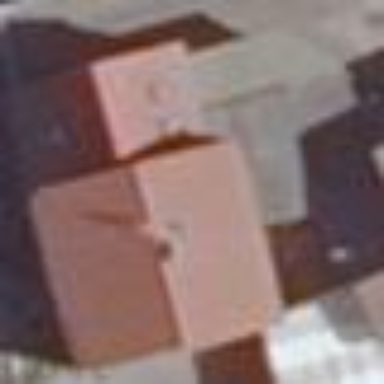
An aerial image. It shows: Simple and straightforward house.